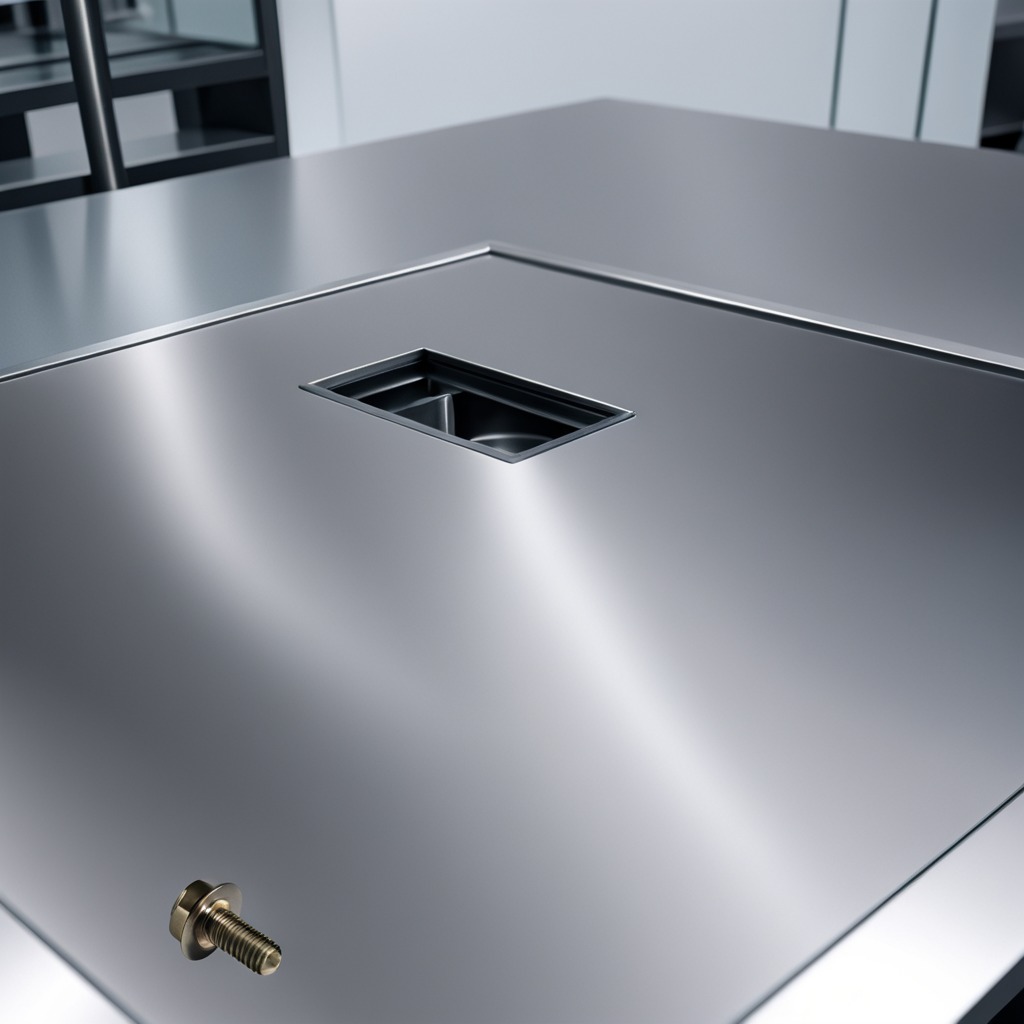
A metal screw is lying on a stainless steel table in a high-end prototyping lab.